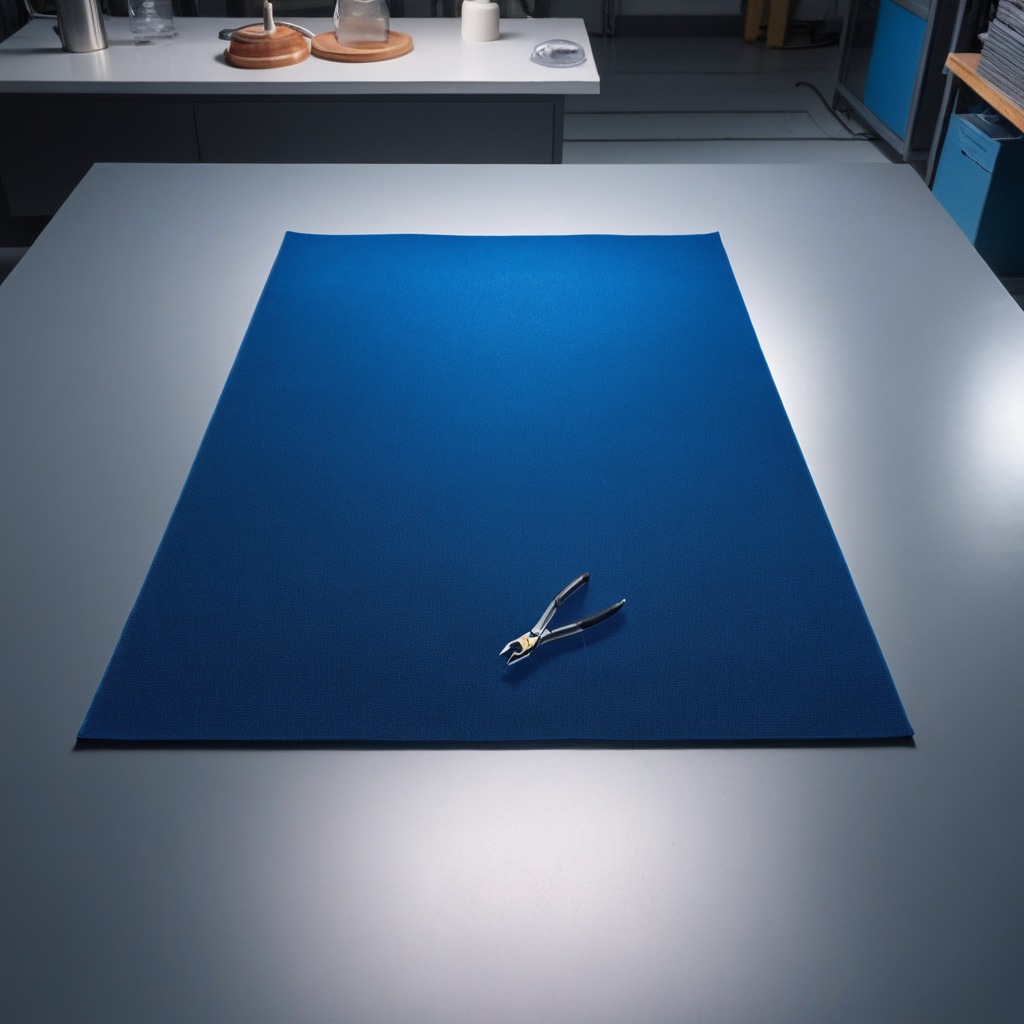
A plier lying on a clean granite tabletop covered with a blue rubber mat inside a workshop under bright overhead lighting crisp shadows high clarity worn but beneath the mat